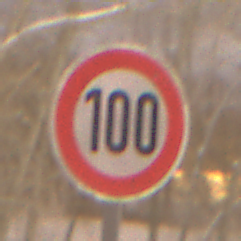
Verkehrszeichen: Geschwindigkeit100
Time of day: Night
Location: Outdoor (Urban)
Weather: Overcast
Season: Winter
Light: Artificial